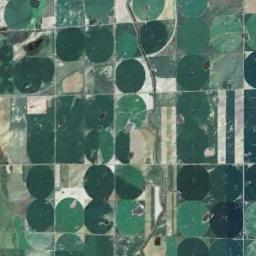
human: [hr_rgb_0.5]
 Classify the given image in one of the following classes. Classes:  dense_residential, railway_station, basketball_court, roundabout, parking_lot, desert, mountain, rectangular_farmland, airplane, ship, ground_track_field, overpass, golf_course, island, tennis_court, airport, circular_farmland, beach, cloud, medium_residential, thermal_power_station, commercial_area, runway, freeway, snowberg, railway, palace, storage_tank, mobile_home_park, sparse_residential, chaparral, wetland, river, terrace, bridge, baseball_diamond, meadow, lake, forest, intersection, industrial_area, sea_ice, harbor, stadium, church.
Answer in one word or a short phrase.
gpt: circular_farmland